Field crop: tomato
Growth stage: 1
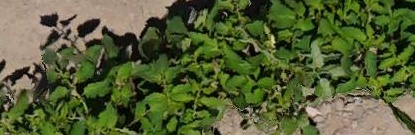
Species: tomato